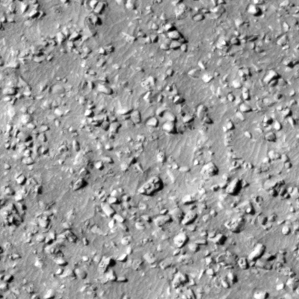
Label: non_frost